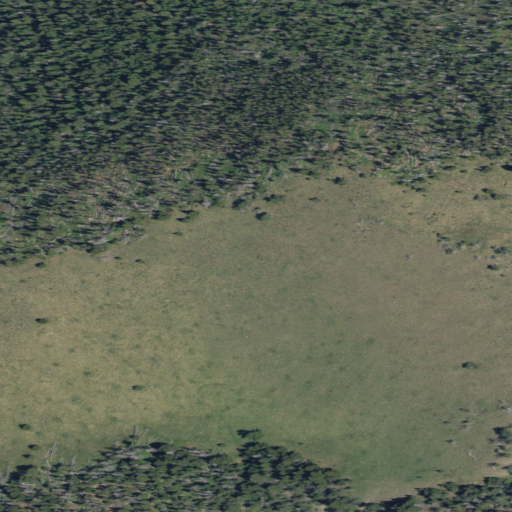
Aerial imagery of mountain in Montana named Otter Mountain containing evergreen forest, shrub, and grassland